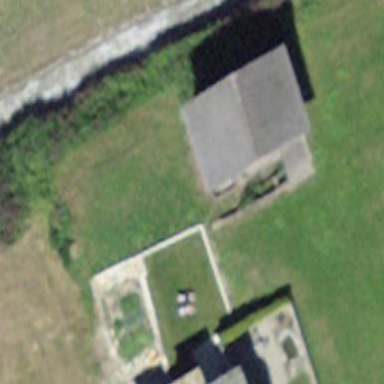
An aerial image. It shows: Rural barn.